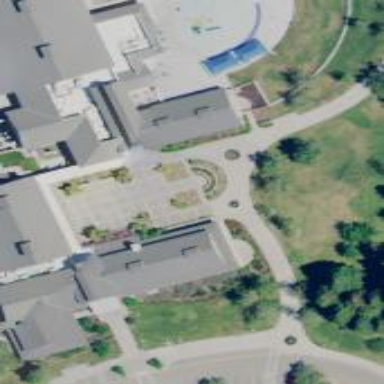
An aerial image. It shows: Community center building.